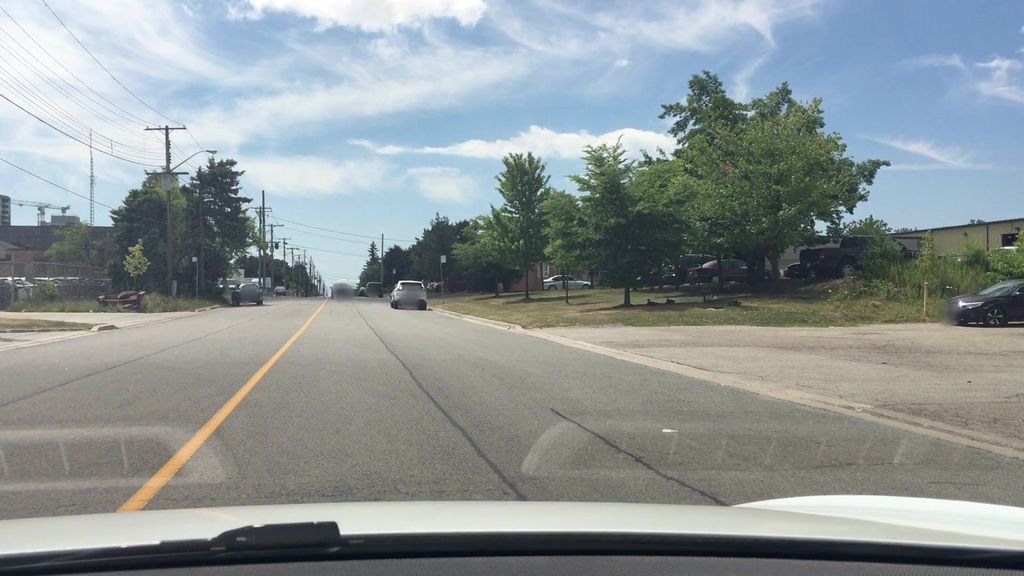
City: toronto